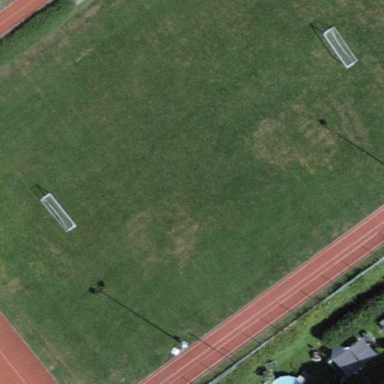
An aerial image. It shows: Soccer pitch for leisure land activities.